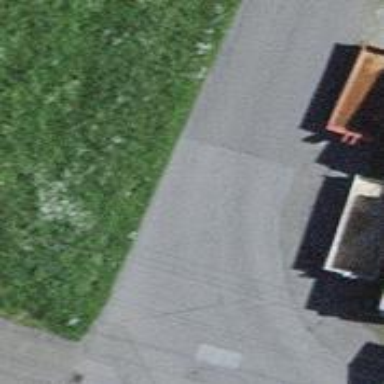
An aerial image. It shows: Residential driveway with asphalt surface.